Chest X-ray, PA view. Patient: 59 years old, sex M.
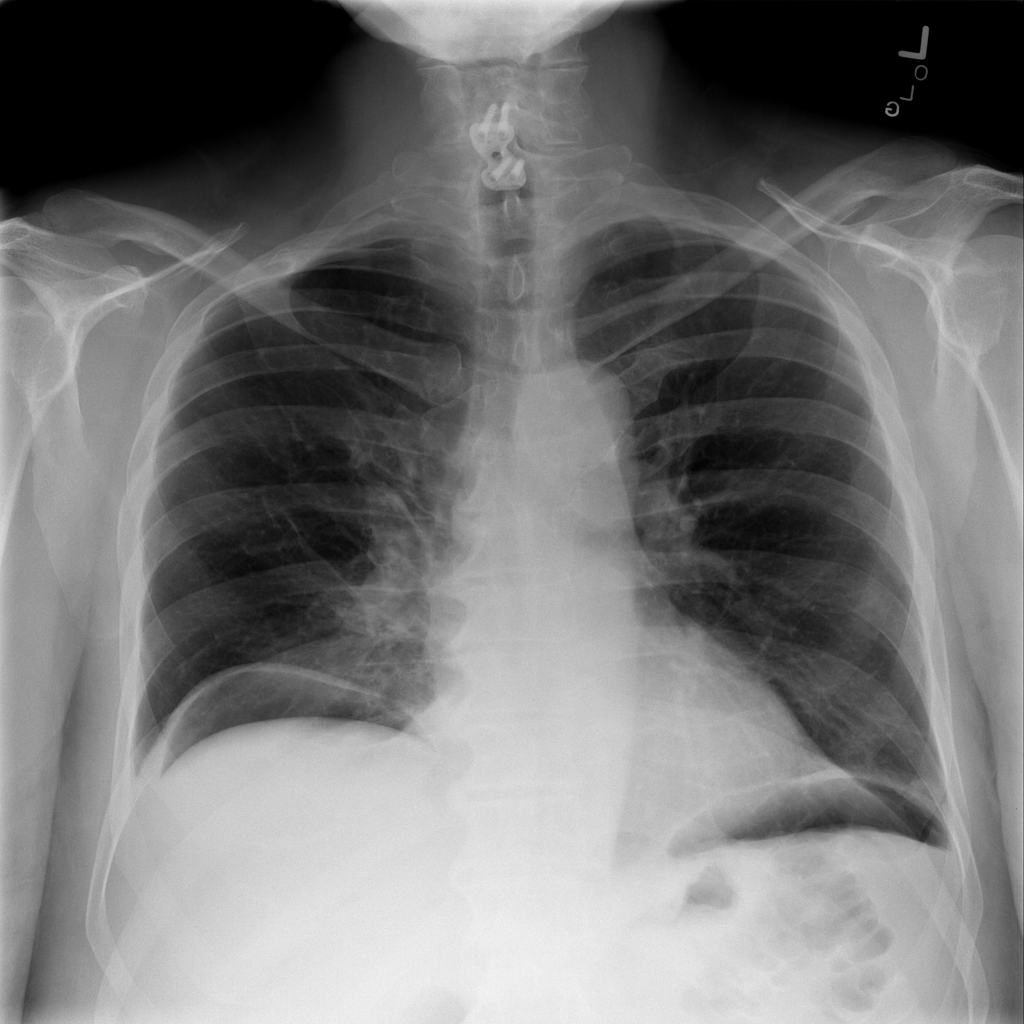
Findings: No Finding